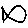
Label: fish